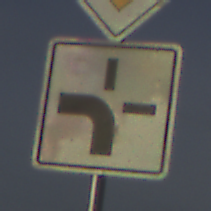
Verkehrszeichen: VerlaufVorfahrtsstrasse1
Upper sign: Vorfahrtsstrasse
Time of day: SunriseSunset
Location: Outdoor (Nature)
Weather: PartlyCloudy
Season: NotSpecified
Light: Natural